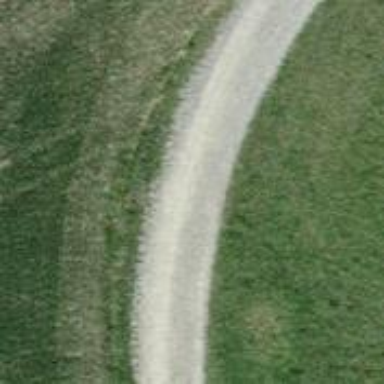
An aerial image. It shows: Track with grade 3 pebblestone surface.